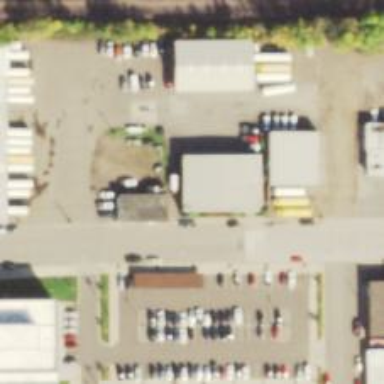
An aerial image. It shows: Transport office.